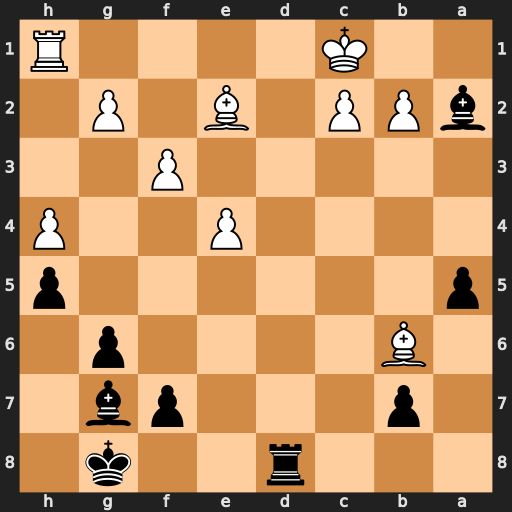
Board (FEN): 3r2k1/1p3pb1/1B4p1/p6p/4P2P/5P2/bPP1B1P1/2K4R
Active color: b
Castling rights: -
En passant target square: -
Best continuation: Bh6+ f4 Bxf4+ Be3 Bxe3#